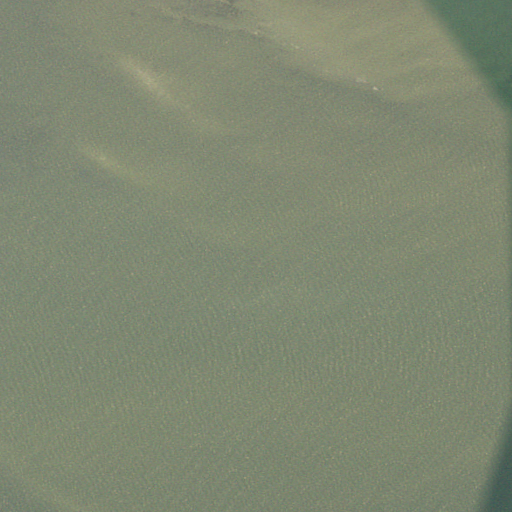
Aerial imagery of cape in Virginia named Sandy Point containing only open water